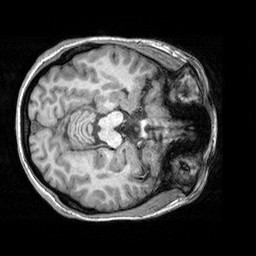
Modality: T1w
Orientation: axial
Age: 19
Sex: female
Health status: healthy
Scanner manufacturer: siemens
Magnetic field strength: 3 T
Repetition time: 2.3 s
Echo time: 0.00303 s